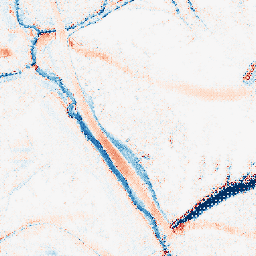
Category: morphological
Decomposition family: morphological_ellipse
Decomposition parameters: operation: average
width: 20
height: 10
Upsampling method: regularized
Upsampling parameters: scale: 2
lambda_reg: 0.1
Upsampling scale: 2